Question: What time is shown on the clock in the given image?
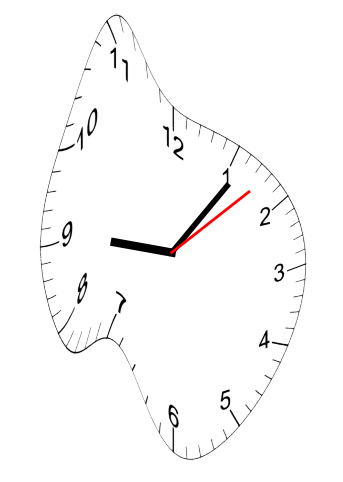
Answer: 09:06:08